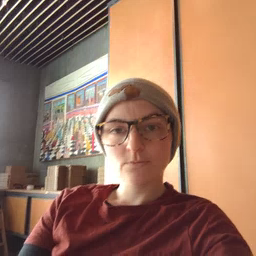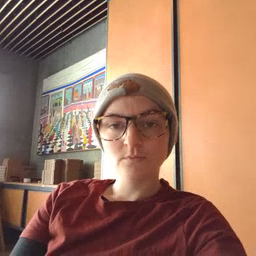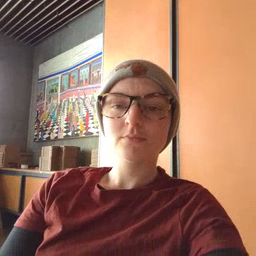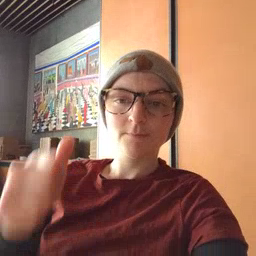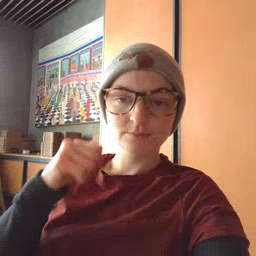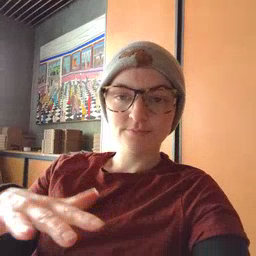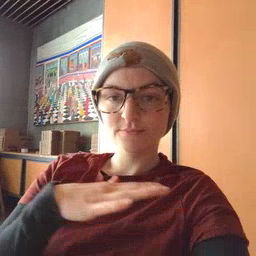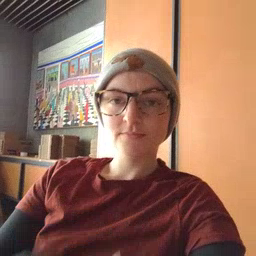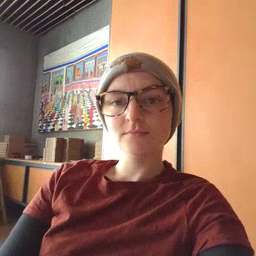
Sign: backyard